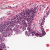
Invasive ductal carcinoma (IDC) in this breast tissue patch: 0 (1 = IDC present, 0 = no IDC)